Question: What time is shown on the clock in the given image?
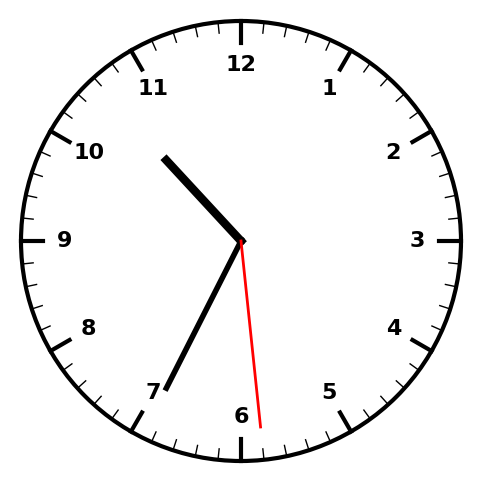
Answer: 10:34:29